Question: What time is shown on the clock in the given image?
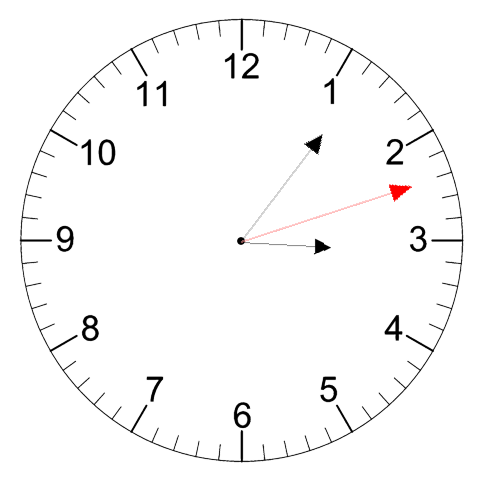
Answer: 03:06:12